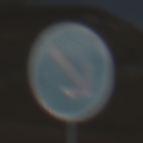
Verkehrszeichen: VorgeschriebeneVorbeifahrtRechts
Umgebung: Outdoor, Nature
Tageszeit: MorningAfternoon
Wetter: PartlyCloudy
Licht: Natural
Jahreszeit: NotSpecified
Kontrast: HighContrast